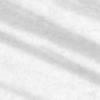
Label: change